Question: I have array:
'''
var array = [];
var object1 = {};
object1.x = <PHONE>;
object1.y = 5;
array.push(object1);
var object2 = {};
object2.x = <PHONE>;
object2.y = 4;
array.push(object2);
'''
And I want to display this array:
'''
var graph = new Rickshaw.Graph({
element: document.querySelector("#chart"),
renderer: 'scatterplot',
width: 500,
height: 300,
series: [{
data: array,
color: 'steelblue',
name: 'count'
}]
});
var y_axis = new Rickshaw.Graph.Axis.Y({
graph: graph,
orientation: 'left',
tickFormat: Rickshaw.Fixtures.Number.formatKMBT,
element: document.getElementById('y_axis')
});
graph.render();
var hoverDetail = new Rickshaw.Graph.HoverDetail( {
graph: graph
} );
'''
But at screen I see, that 2 elements ('object1' and 'object2') at the same line.

How to group elements by hour / minute / second ?
Note: HTML-code
'''
<div id="chart_container">
<div id="y_axis"></div>
<div id="chart"></div>
</div>
'''
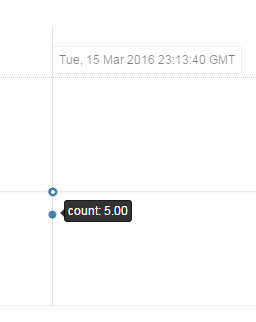
Answer: The way you are assigning the x and y properties to your objects could be the problem.
You could try assigning the object properties like the following example.
Javascript:
'''
//array to hold objects
var array = [];
//object1 with its properties
var object1 = {
"x":<PHONE>,
"y":5
};
//add object1 to the array
array.push(object1);
//object2 with its properties
var object2 = {
"x":<PHONE>,
"y":4
};
//add object2 to the array
array.push(object2);
'''